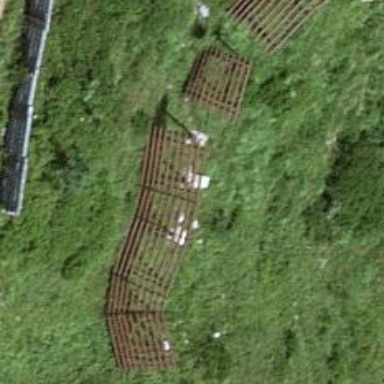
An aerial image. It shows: Structure for avalanche protection.